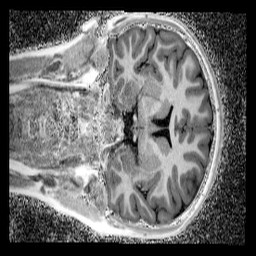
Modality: UNIT1_denoised
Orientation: coronal
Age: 13
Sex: female
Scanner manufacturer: siemens
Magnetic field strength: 3 T
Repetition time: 4 s
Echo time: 0.00299 s